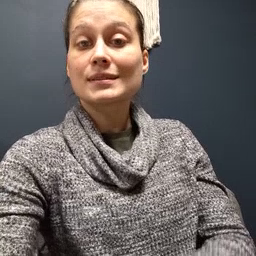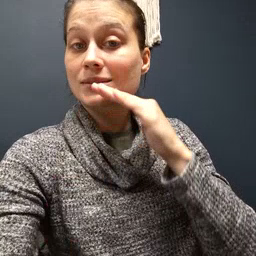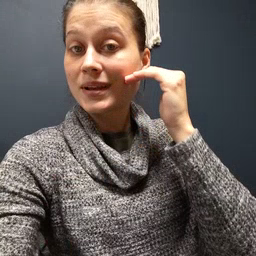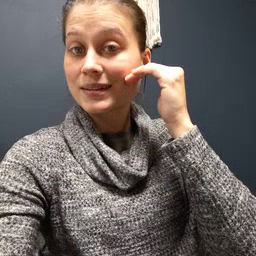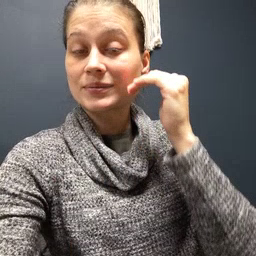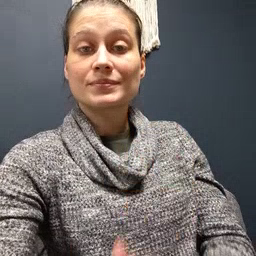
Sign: smile